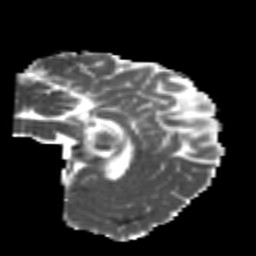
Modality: MD
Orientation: sagittal
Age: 22
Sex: female
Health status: healthy
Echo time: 0.074 s